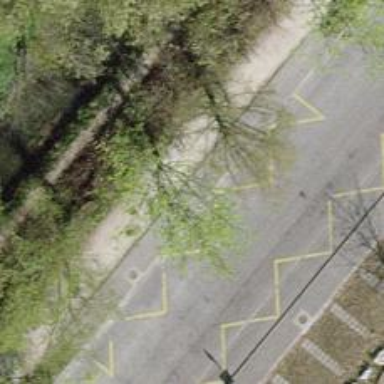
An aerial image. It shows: Bus stop with platform for public transport.